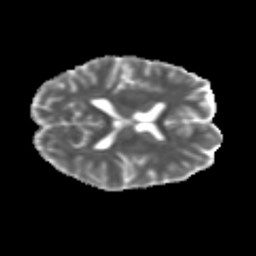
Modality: MD
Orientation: axial
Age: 19
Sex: female
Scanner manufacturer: siemens
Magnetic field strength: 3 T
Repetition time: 3.5 s
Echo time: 0.125 s